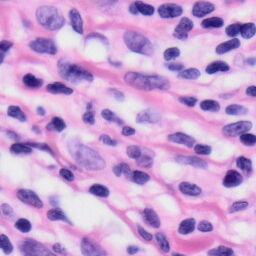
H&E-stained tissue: Skin